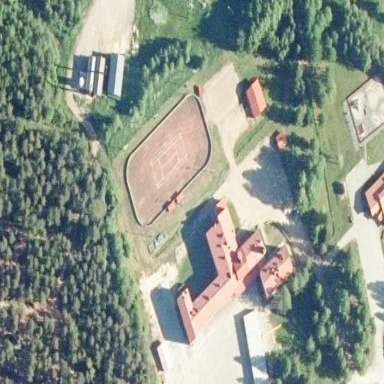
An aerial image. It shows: Ice hockey pitch for leisure and sports activities.